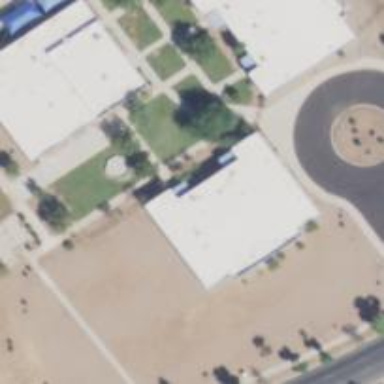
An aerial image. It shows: School building.